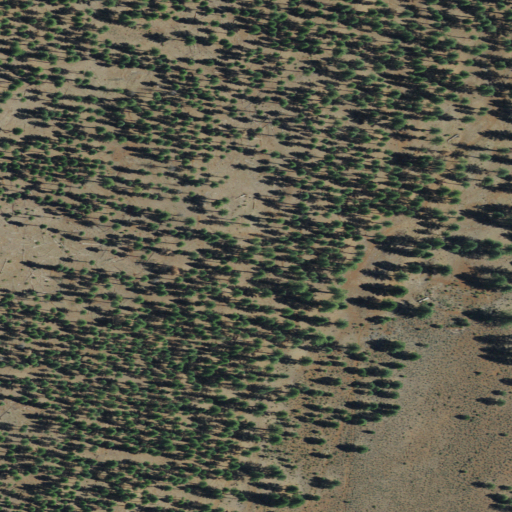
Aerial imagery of plain(s) in California named Dow Flat containing evergreen forest and shrub